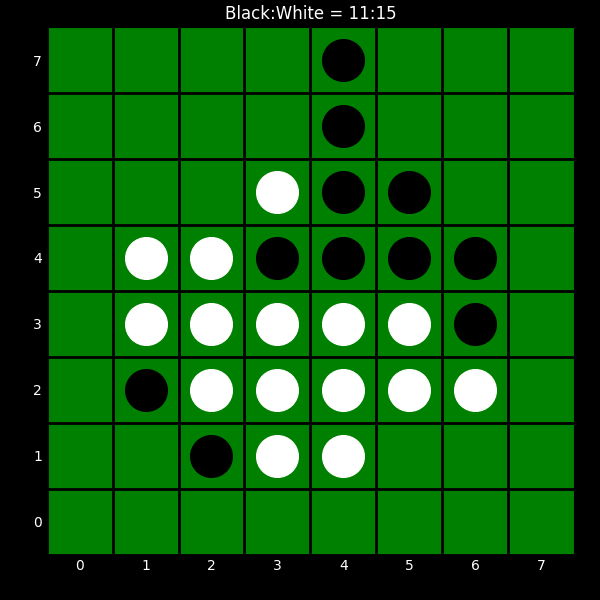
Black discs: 11
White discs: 15